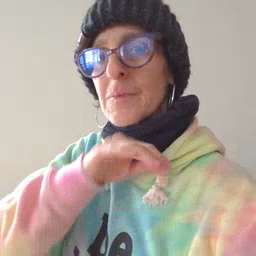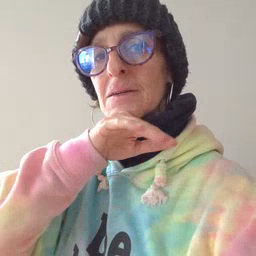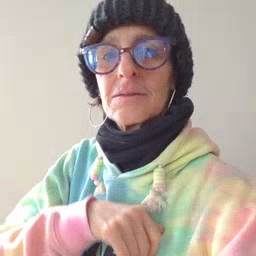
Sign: pig